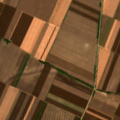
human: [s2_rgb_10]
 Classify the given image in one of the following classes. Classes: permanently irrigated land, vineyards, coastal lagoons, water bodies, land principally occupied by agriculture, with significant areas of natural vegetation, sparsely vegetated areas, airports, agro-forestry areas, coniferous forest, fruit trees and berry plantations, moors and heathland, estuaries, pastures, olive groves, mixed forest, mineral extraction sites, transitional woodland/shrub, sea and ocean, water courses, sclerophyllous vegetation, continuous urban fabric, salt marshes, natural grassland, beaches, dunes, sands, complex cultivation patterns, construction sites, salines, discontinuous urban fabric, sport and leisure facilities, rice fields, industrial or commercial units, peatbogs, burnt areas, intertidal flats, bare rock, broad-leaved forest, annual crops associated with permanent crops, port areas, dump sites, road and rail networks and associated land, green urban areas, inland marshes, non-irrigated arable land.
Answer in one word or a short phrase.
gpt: non-irrigated arable land